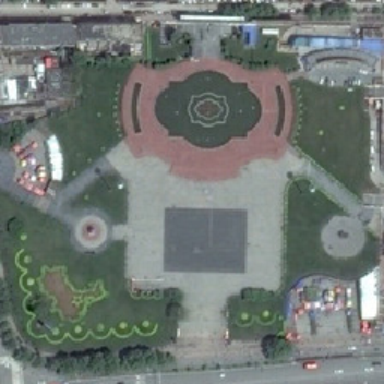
The square is covered with green grass .